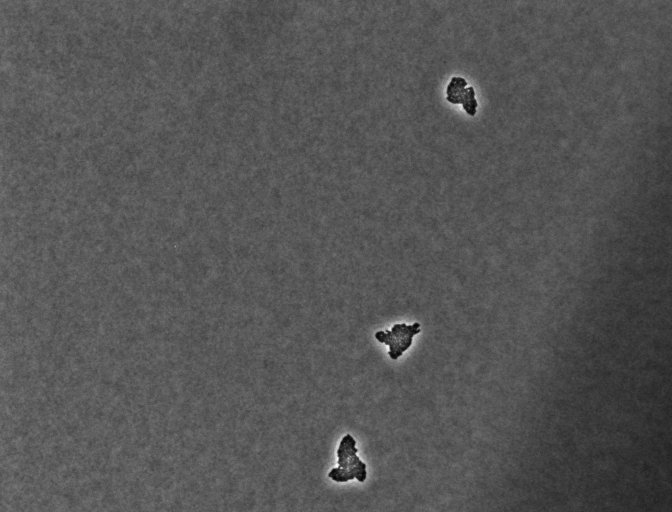
various_fewshot